Question: This code won't return anything from mysql even though having 2 rows that mach my criteria , if you remove the las condition it works but I what it not to display older than +8 hours rows, I suppose this is not reflecting my criteria on code because no mysql error but neither does it output any rows:
'''
date_default_timezone_set('America/Mexico_City');
$not_jet = date('Y-m-d-H-i-s', time());
$ended = date('Y-m-d-H-i-s', strtotime('+8 hours'));
$str = mysql_query("SELECT * FROM evento WHERE Id_Coordinador=".$_SESSION['uid']." AND Fecha_Hora>".$not_jet." AND Fecha_Hora<".$ended." ORDER BY Categoria");
'''
am trying directly on phpmyadmin :
'''
SELECT * FROM evento WHERE Id_Coordinador=111390 AND Fecha_Hora > 2014-05-25-12-00-00 AND Fecha_Hora < 2014-05-25-23-00-00 ORDER BY Categoria
'''
which should produce something like this

could you help me ?
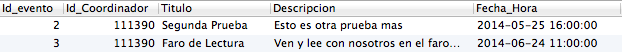
Answer: DateTime value must be enclosed in single quotes as
'''
$str = mysql_query("SELECT * FROM evento
WHERE Id_Coordinador=".$_SESSION['uid']."
AND Fecha_Hora>'".$not_jet."'
AND Fecha_Hora<'".$ended."' ORDER BY Categoria");
'''